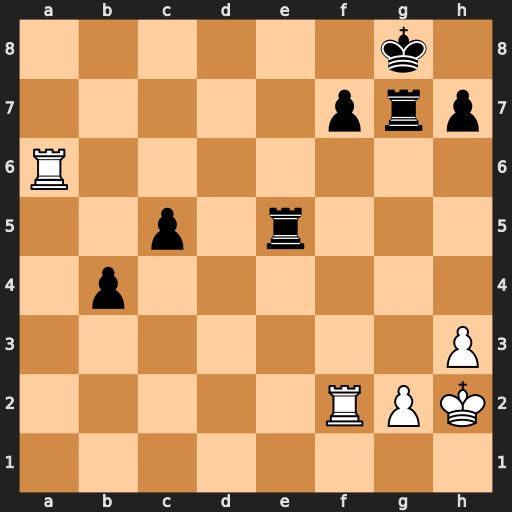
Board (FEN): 6k1/5prp/R7/2p1r3/1p6/7P/5RPK/8
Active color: w
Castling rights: -
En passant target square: -
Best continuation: Ra8+ Re8 Rxe8#